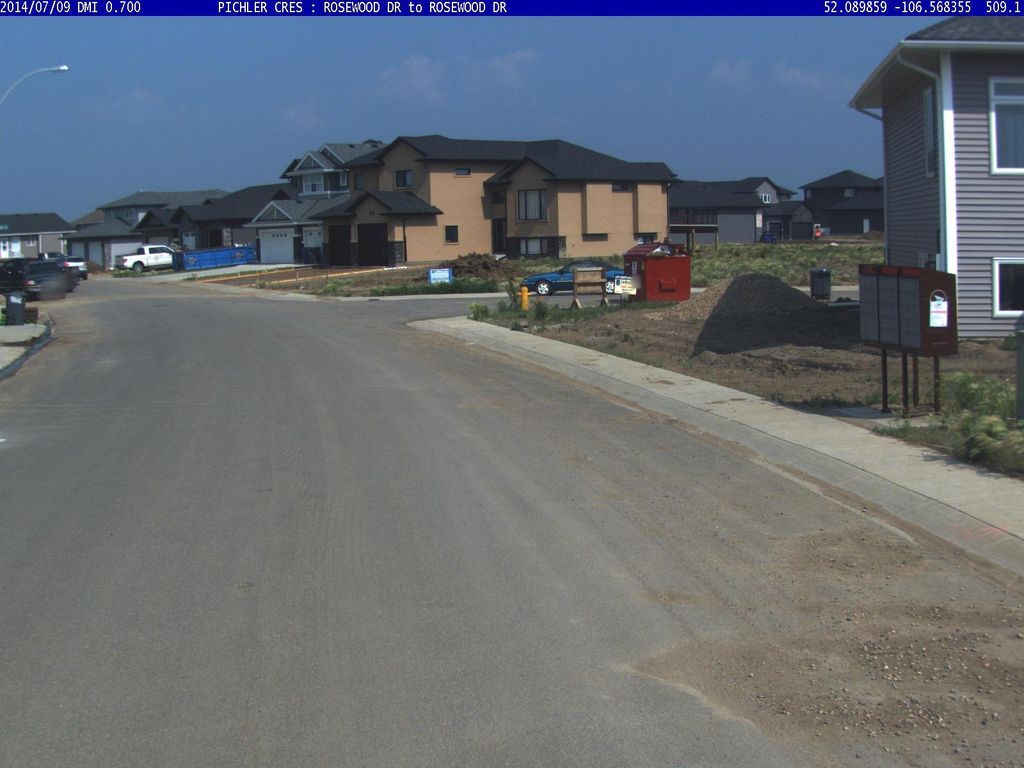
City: saskatoon